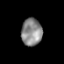
Tissue: prostate
Cell type: T cells
Senescence score: 0.3529
Nuclear area (px): 552
Mean DAPI intensity: 138.002